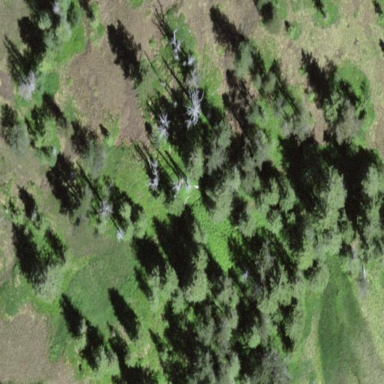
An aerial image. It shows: Forest area.